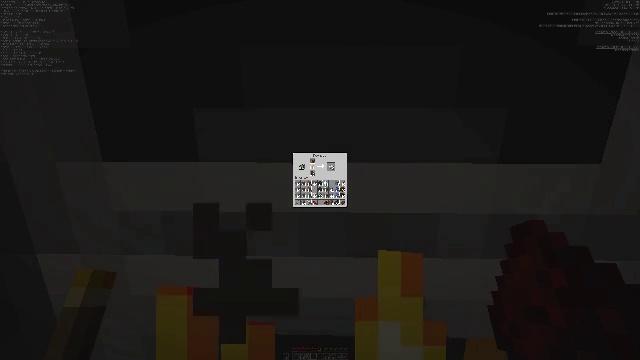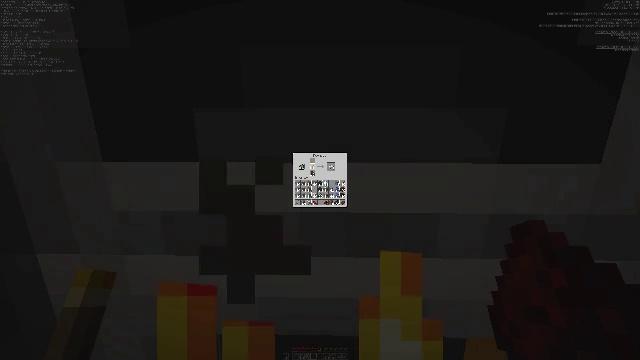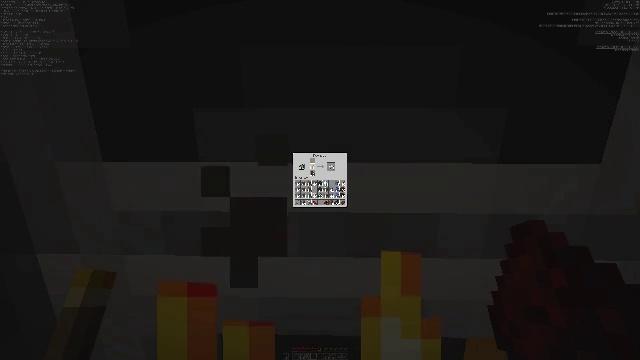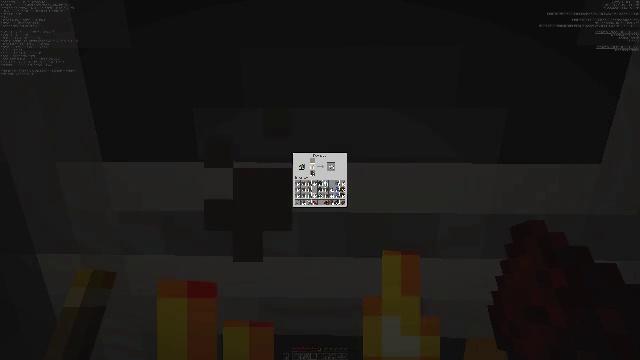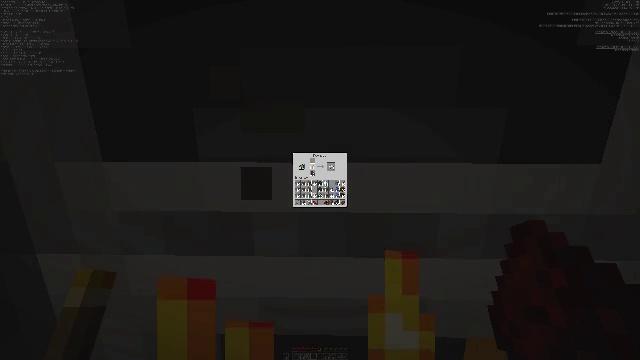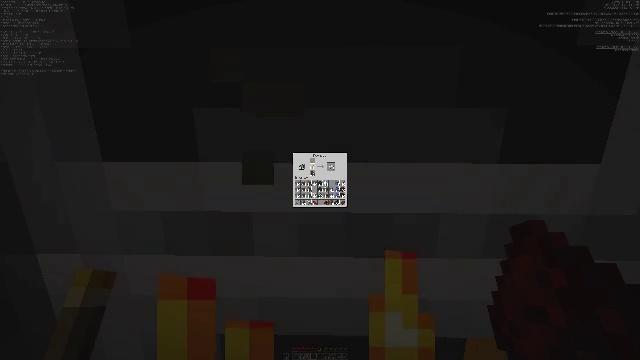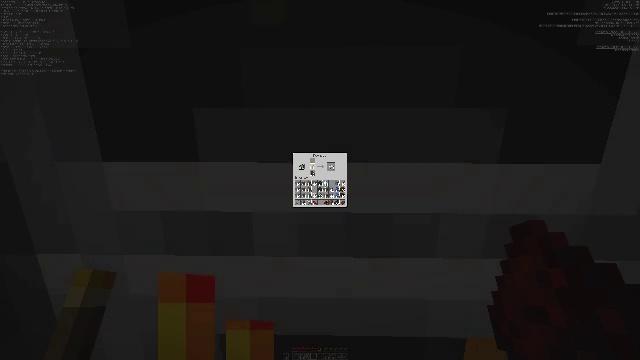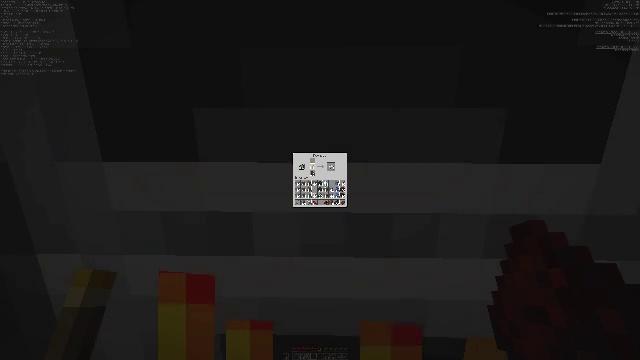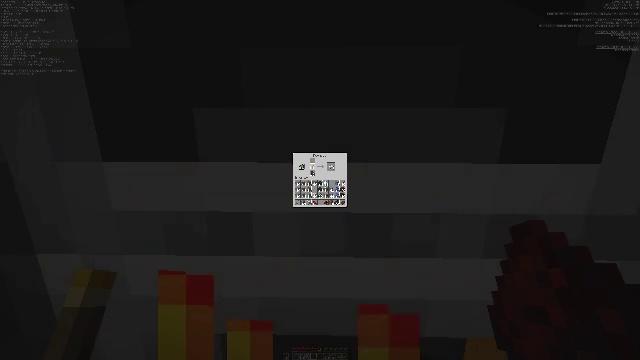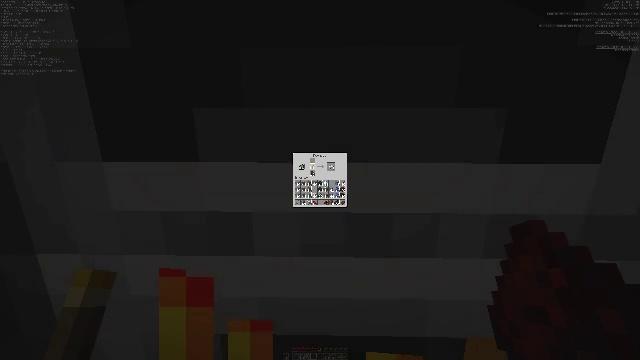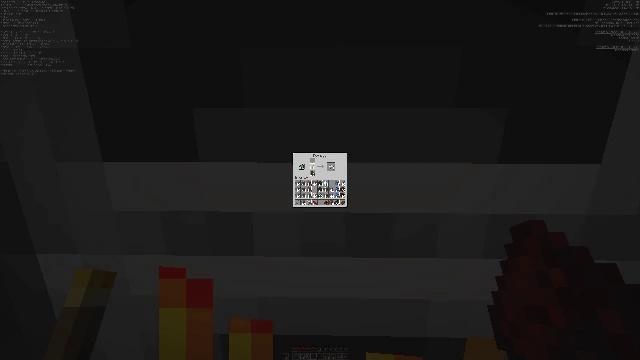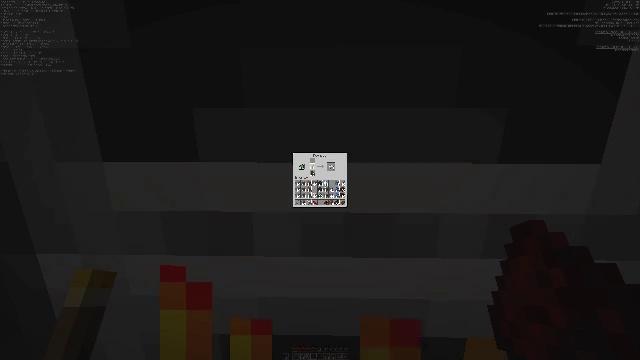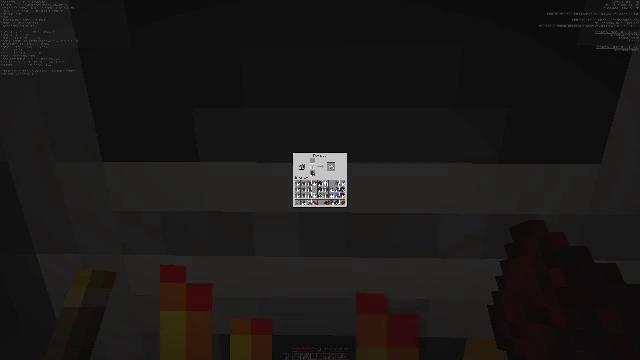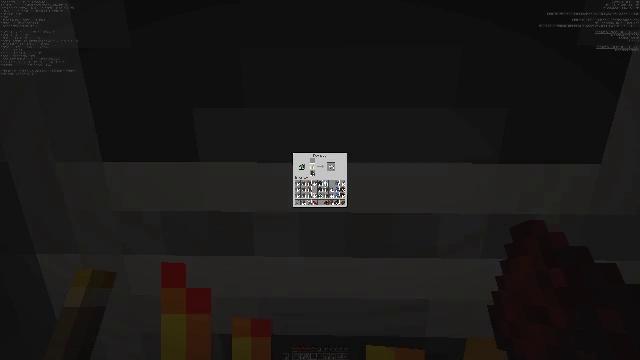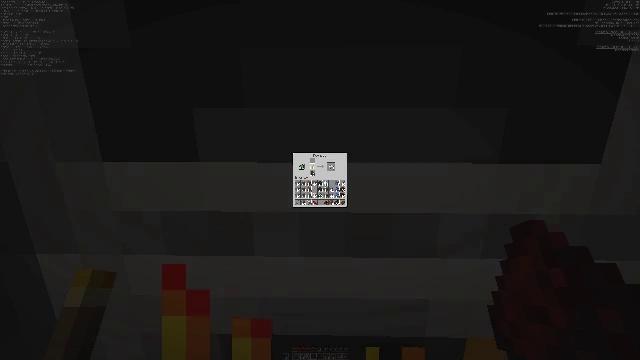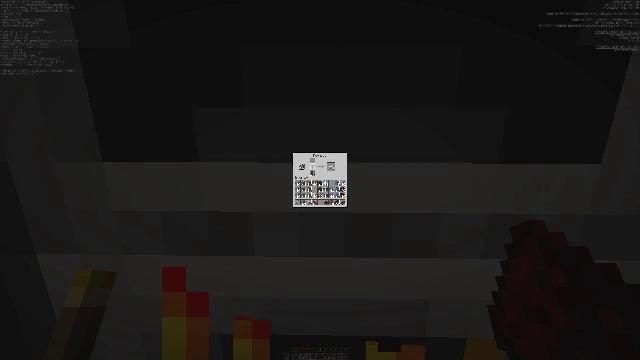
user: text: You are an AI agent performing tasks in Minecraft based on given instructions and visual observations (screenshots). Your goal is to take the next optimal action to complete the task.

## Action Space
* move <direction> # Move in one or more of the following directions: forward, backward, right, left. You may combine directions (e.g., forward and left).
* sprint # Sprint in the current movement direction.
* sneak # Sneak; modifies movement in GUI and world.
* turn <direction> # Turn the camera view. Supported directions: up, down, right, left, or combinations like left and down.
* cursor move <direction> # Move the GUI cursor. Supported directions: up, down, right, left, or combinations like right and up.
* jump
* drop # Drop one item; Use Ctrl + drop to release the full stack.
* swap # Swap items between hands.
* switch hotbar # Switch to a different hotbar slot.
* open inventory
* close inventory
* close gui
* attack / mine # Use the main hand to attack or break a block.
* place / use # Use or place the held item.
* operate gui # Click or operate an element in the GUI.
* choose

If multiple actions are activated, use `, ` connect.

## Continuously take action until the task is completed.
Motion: motion action
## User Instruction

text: Use the furnace to make an iron ingot.
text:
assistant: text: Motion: no_op
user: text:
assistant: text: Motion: no_op
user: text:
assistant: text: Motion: no_op
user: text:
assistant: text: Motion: no_op
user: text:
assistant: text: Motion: no_op
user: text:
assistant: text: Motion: no_op
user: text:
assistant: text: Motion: no_op
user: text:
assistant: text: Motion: no_op
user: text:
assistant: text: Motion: no_op
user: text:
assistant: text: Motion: no_op
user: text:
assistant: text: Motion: no_op
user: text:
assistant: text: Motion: no_op
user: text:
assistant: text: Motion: no_op
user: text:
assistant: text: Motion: no_op
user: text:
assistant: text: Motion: no_op
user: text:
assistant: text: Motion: no_op
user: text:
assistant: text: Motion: no_op
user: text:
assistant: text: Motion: no_op
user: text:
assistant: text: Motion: no_op
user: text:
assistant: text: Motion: no_op
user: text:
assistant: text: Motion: no_op
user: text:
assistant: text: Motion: no_op
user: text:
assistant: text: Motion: no_op
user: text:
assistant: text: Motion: no_op
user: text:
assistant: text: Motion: no_op
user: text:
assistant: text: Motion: no_op
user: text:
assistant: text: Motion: no_op
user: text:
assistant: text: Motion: no_op
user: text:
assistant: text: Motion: no_op
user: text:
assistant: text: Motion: no_op